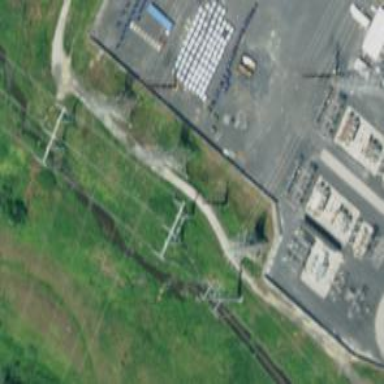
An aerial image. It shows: Power tower.